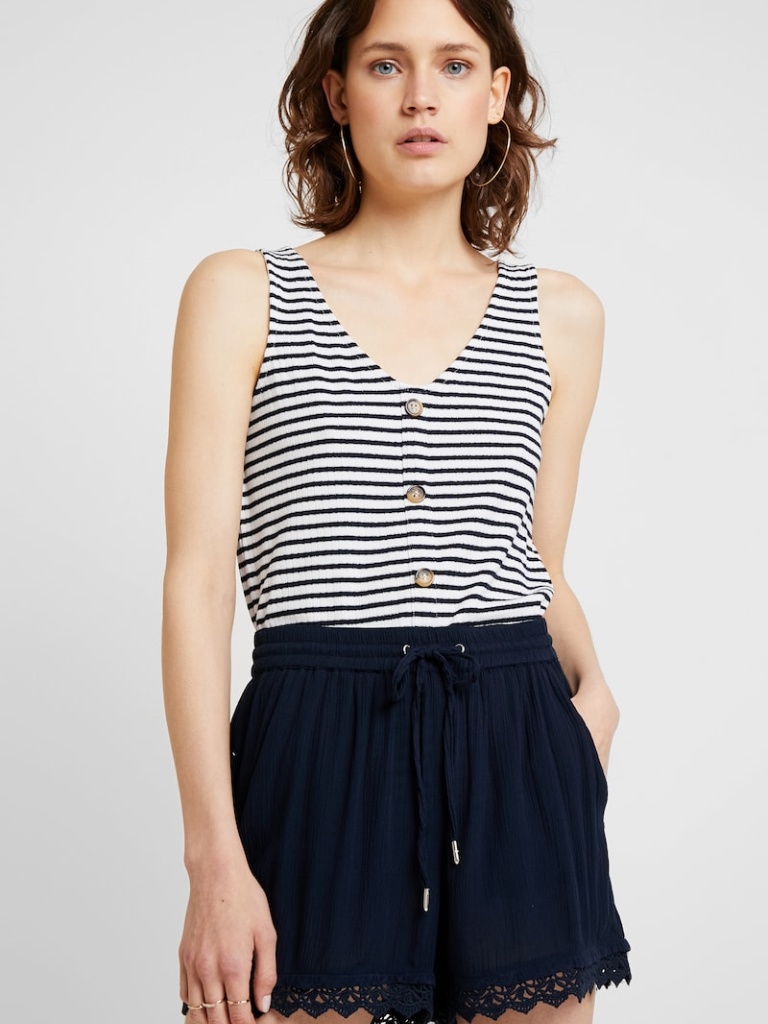
knit loose sleeveless hip length Fully Tucked in v-neck tank